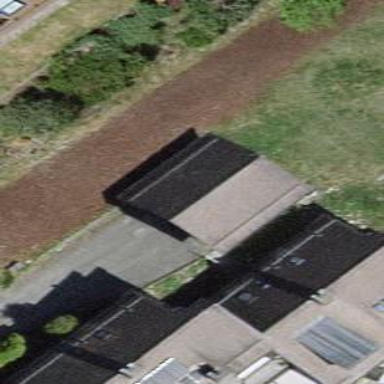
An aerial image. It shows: Garage.